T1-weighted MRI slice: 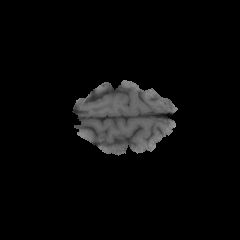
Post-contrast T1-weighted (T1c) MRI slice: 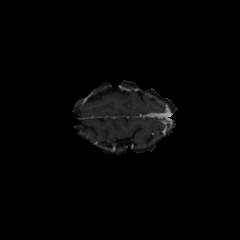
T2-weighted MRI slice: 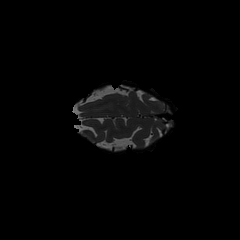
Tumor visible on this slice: no